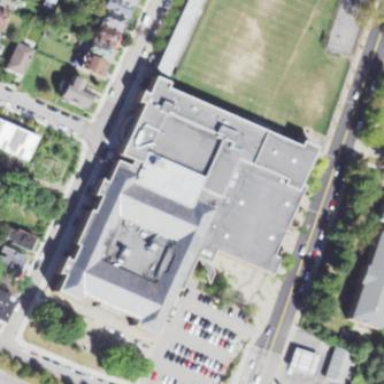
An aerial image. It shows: School building.